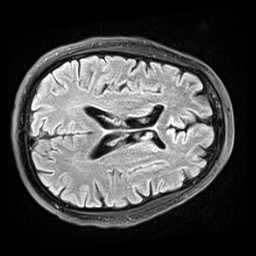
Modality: FLAIR
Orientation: axial
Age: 52
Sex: male
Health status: healthy
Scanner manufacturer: siemens
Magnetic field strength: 3 T
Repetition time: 9 s
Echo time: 0.088 s